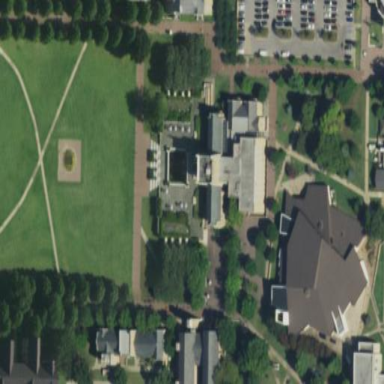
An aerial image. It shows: University building housing library.